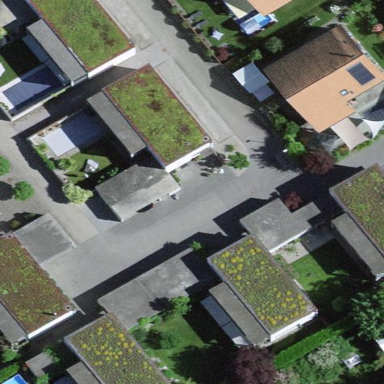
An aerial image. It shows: Residential building.